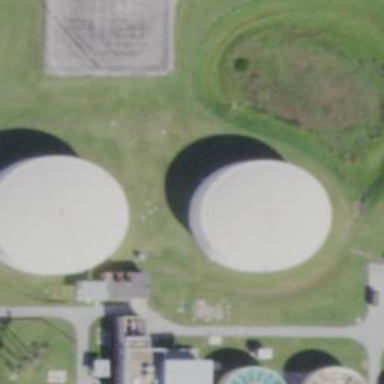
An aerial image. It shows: Storage tank which is man-made.